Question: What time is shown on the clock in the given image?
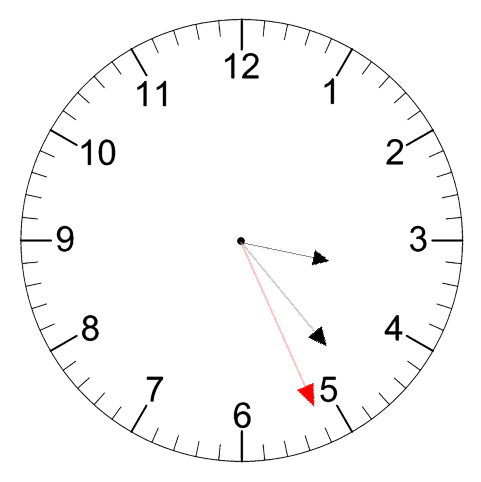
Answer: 03:23:26